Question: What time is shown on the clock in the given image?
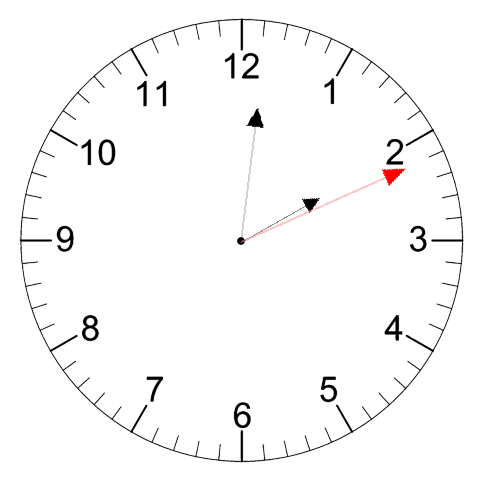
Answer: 02:01:11